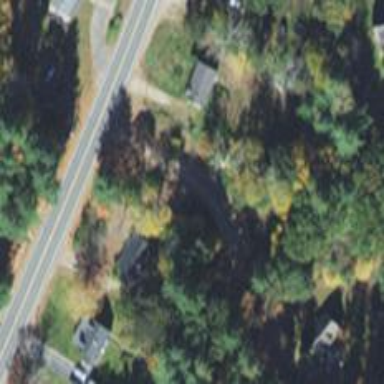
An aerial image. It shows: Driveway.